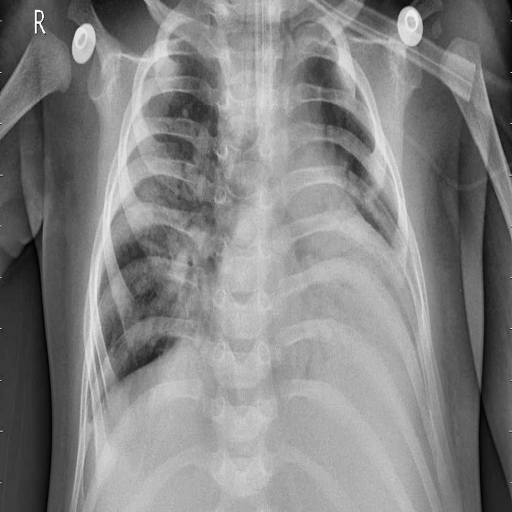
Finding: PNEUMONIA